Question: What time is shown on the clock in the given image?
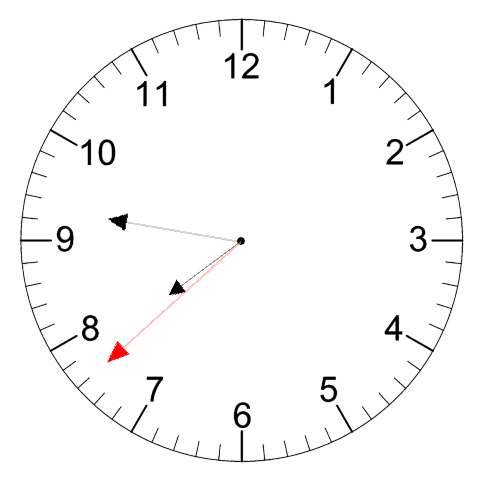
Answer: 07:46:38